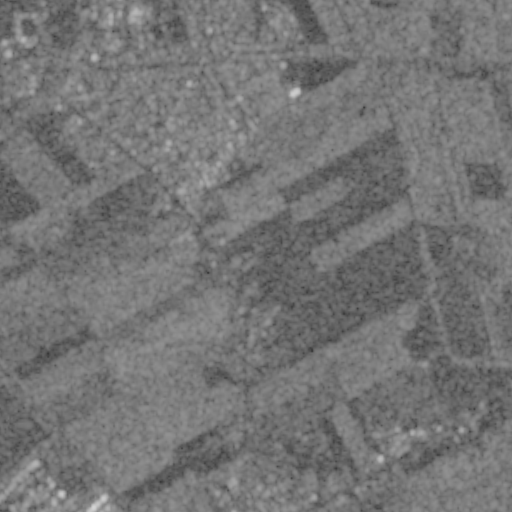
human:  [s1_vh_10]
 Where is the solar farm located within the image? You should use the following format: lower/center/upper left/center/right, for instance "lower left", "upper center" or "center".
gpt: The solar farm is located in the lower left of the image.
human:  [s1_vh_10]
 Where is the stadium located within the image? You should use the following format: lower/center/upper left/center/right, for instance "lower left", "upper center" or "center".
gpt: The stadium is located in the upper left of the image.
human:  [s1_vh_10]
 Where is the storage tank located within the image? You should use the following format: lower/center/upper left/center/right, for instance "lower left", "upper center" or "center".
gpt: The storage tank is located in the lower right of the image.
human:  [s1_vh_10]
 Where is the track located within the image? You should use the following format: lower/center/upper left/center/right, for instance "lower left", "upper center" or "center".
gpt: The track is located in the upper left of the image.
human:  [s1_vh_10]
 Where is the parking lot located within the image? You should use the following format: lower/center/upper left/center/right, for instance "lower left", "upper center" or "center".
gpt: There is no parking lot in the image.

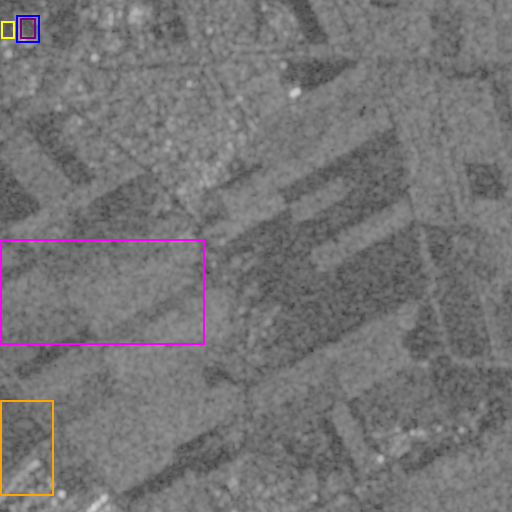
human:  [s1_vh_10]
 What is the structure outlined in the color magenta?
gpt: The structure outlined in magenta is a crop field.
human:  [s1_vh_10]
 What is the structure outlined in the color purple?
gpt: The structure outlined in purple is a park.
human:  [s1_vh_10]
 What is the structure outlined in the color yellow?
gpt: The structure outlined in yellow is a parking lot.
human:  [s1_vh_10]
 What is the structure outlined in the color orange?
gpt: The structure outlined in orange is a solar farm.
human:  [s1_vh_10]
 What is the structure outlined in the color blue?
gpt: The structure outlined in blue is a stadium.
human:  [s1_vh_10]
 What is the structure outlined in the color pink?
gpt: There is no pink outline.